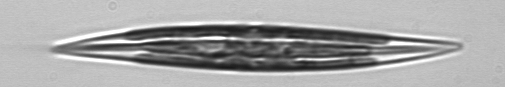
Label: Pleurosigma